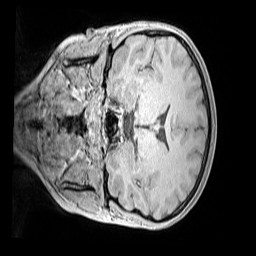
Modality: MP2RAGE
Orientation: coronal
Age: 10
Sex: female
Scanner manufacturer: siemens
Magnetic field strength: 3 T
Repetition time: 4 s
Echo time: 0.00299 s